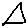
Label: triangle